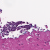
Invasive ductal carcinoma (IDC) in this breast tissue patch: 0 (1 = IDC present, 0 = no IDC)